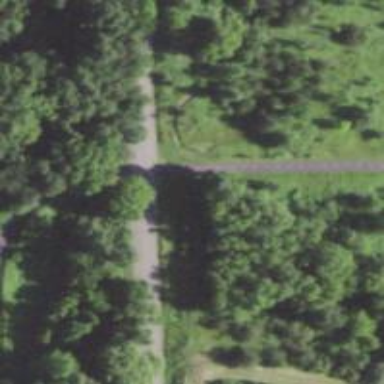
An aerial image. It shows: Asphalt cycleway with unmarked crossing.